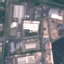
Land use / land cover: Industrial